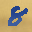
Label: 8